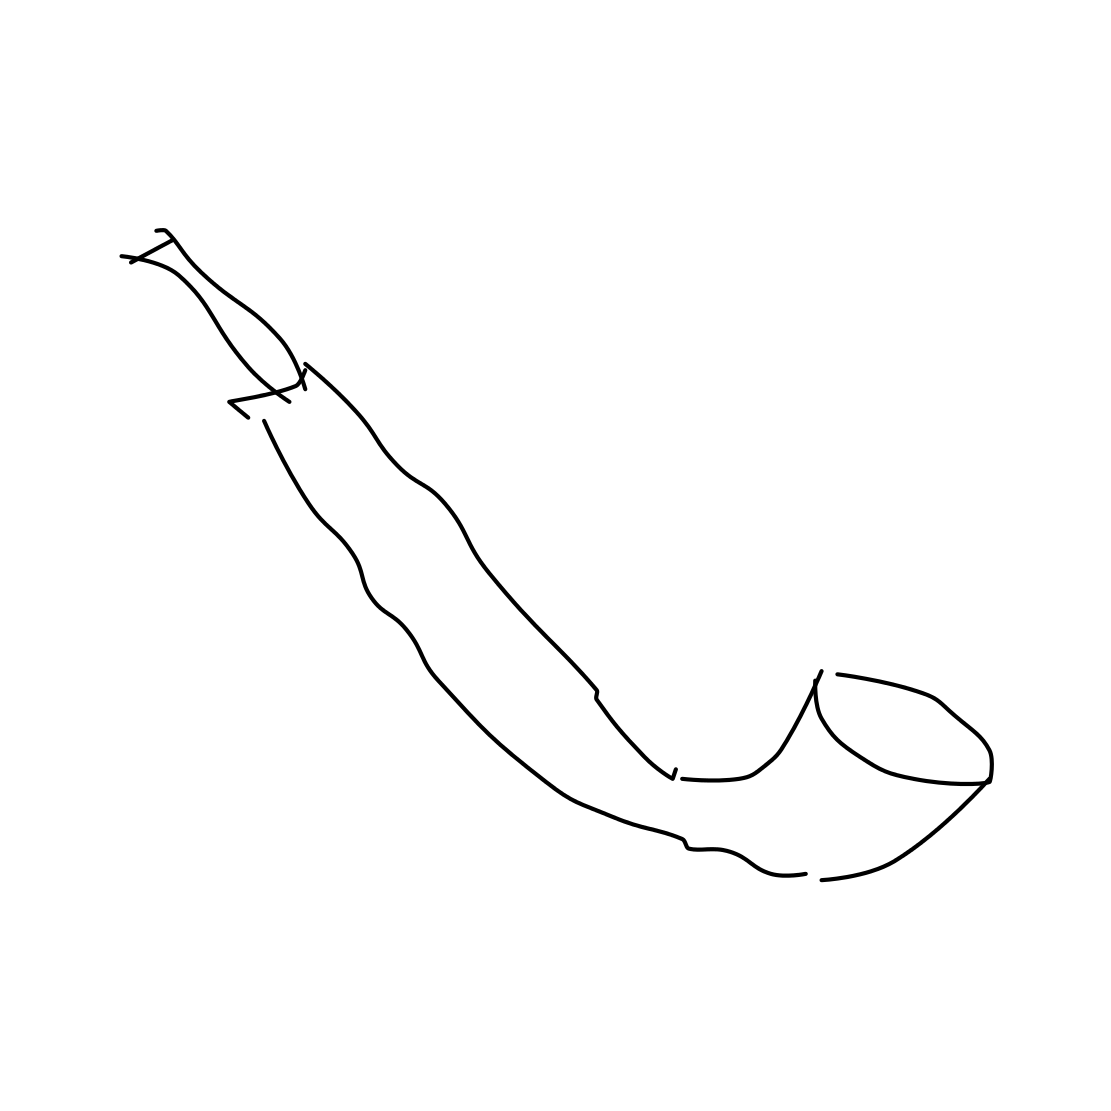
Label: pipe (for smoking)